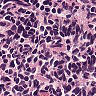
Metastatic tissue present: no